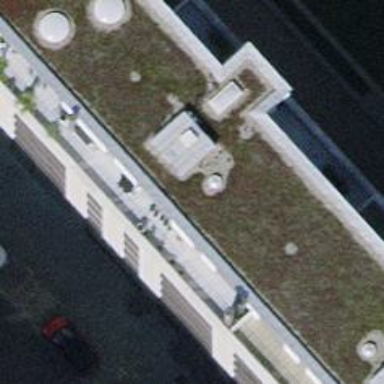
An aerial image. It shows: Flat roofed apartments building.